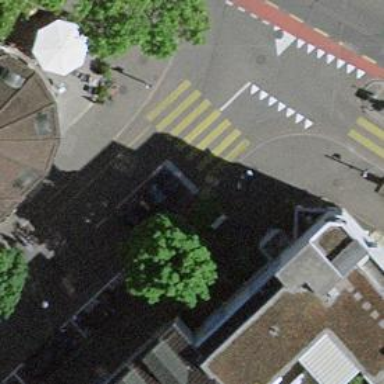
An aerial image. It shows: Crossing with traffic signals.